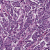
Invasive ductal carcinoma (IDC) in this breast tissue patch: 1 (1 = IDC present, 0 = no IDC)